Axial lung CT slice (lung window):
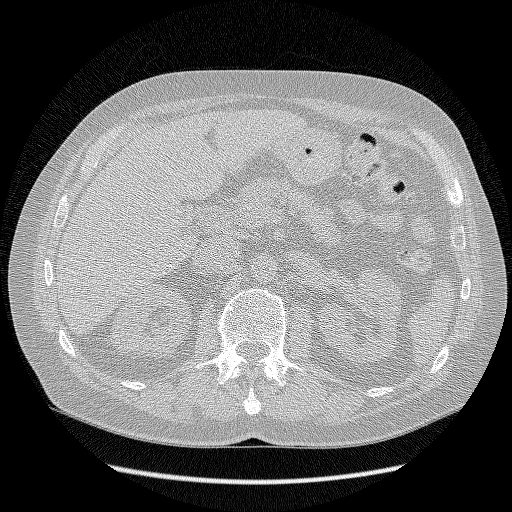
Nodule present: no